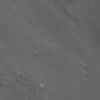
Label: not_dusty